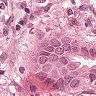
Metastatic tissue present: yes